Question: I am maintaining databases via pgAdmin III. In most operations, a dialog comes up all the time.

It is so annoying and I have no clues about it, any helps?
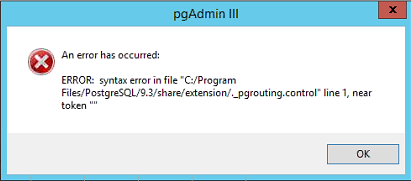
Answer: The filename in your error message ('._pgrouting.control') looks like a Mac resource file, probably put there by a Mac browsing this directory.
Try to remove this file (and any other files startting with "._").